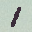
Label: 1